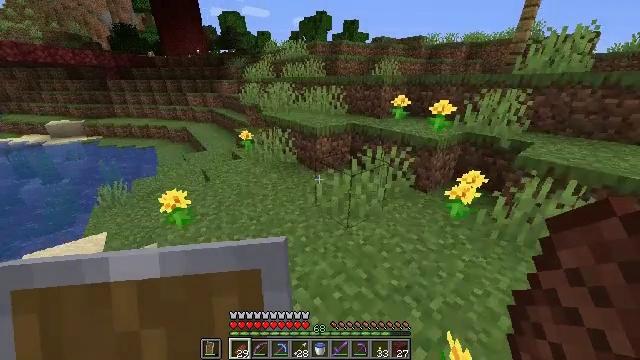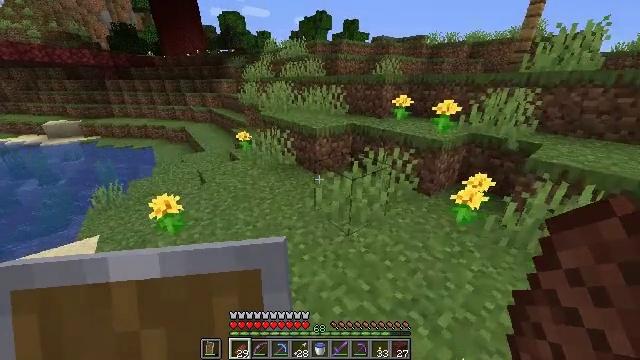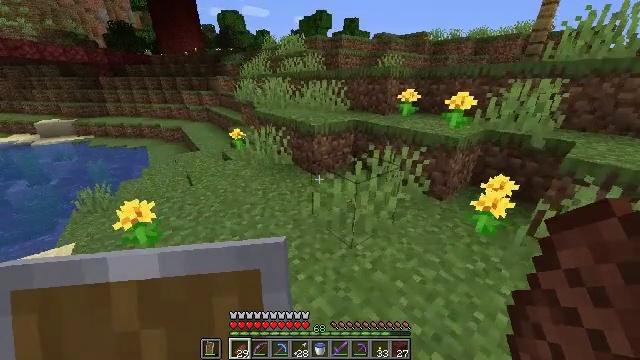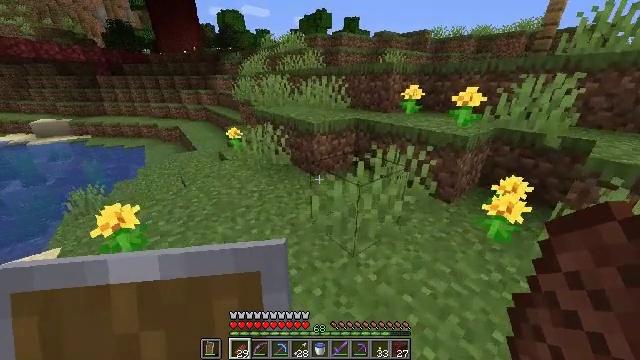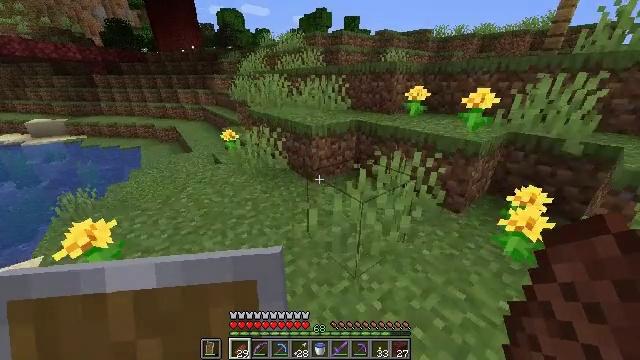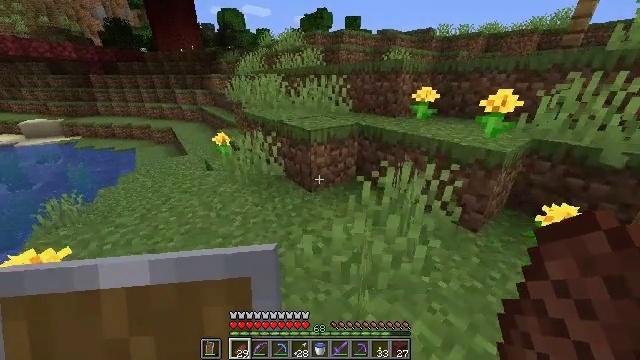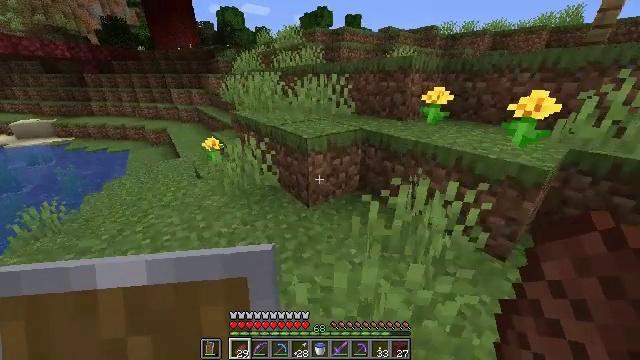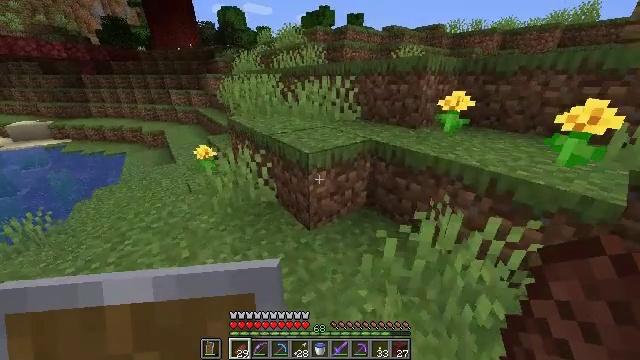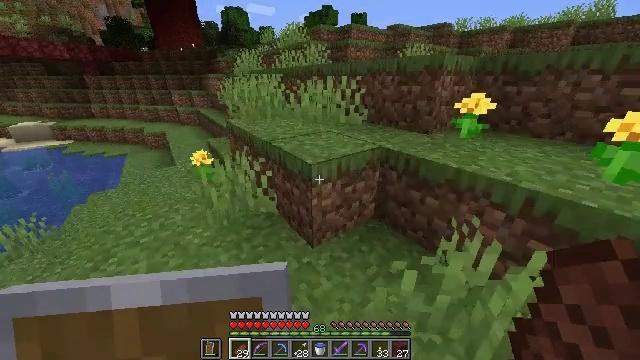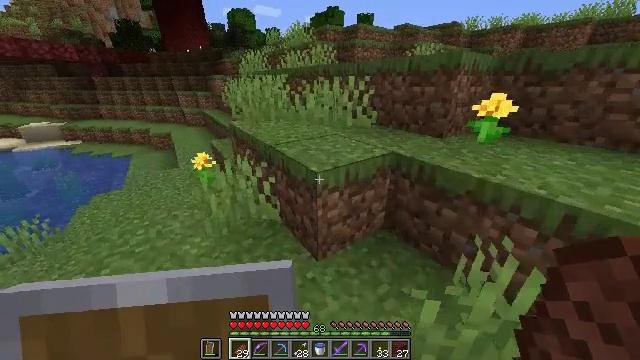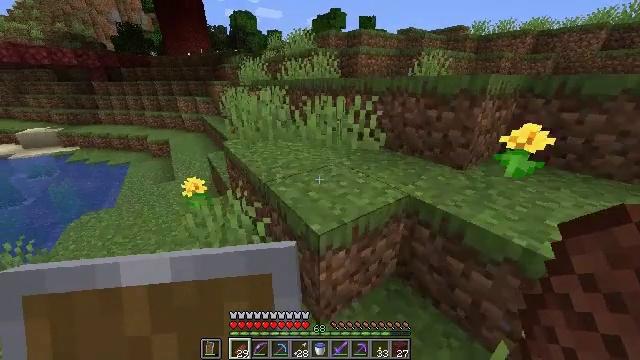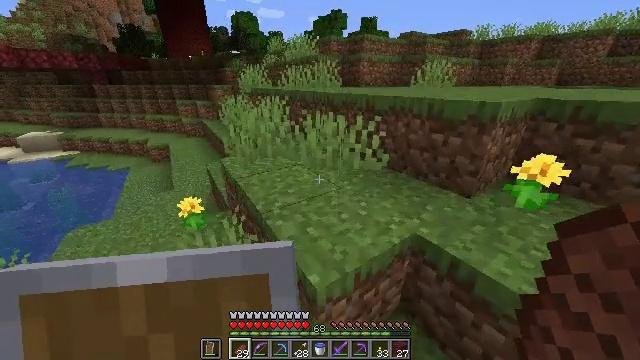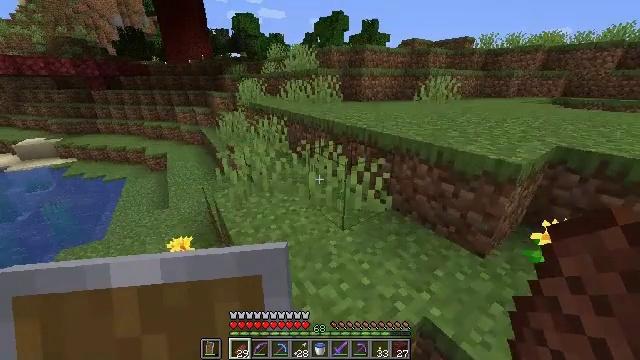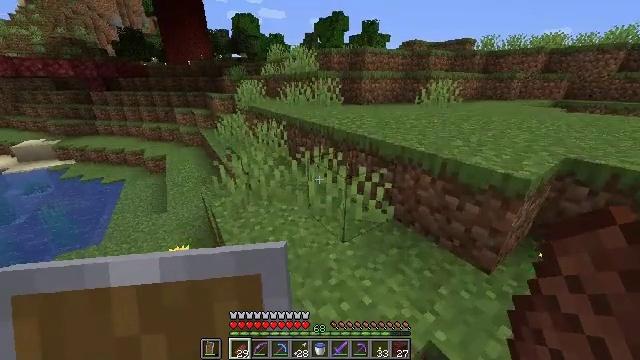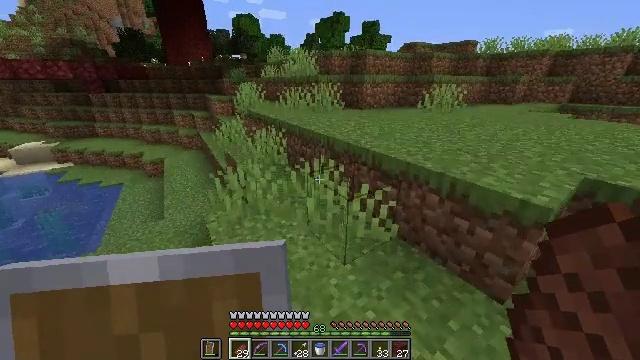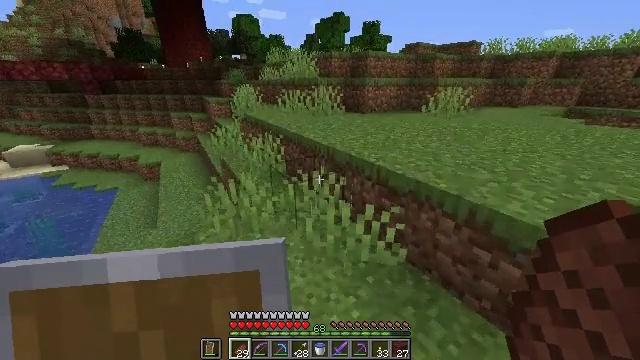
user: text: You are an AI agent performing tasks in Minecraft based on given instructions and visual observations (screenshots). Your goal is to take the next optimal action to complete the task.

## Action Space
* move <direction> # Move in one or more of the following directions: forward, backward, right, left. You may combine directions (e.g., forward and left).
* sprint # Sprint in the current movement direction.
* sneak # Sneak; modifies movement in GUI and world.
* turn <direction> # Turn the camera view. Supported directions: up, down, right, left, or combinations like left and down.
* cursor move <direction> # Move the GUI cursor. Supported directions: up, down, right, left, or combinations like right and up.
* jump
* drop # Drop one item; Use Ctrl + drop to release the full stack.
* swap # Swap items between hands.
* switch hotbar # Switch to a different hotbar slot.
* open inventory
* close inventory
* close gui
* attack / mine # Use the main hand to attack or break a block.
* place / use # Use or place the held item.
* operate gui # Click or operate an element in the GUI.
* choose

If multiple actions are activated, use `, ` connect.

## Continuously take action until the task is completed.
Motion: motion action
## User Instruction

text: Harvest a pumpkin from the field.
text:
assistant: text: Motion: move forward
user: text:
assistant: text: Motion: move forward
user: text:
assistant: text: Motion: move forward
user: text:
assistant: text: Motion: move forward
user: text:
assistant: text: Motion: move forward
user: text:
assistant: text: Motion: move forward
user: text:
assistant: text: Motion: move forward
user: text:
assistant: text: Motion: move forward
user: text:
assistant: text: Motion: move forward, turn left
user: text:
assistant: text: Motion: move forward, jump
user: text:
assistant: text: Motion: move forward, jump
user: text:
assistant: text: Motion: move forward, jump
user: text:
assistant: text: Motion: move forward
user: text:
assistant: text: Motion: move forward
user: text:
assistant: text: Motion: move forward
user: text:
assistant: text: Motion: move forward
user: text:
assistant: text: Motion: move forward
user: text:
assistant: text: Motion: move forward
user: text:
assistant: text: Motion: move forward, jump
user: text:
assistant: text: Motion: move forward, jump
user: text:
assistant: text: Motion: move forward, jump
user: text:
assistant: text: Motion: move forward, jump
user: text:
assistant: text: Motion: move forward, jump
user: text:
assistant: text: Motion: move forward
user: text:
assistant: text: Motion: move forward
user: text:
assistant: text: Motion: move forward
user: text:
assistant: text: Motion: move forward
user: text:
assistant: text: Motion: move forward
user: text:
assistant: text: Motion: move forward
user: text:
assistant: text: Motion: move forward